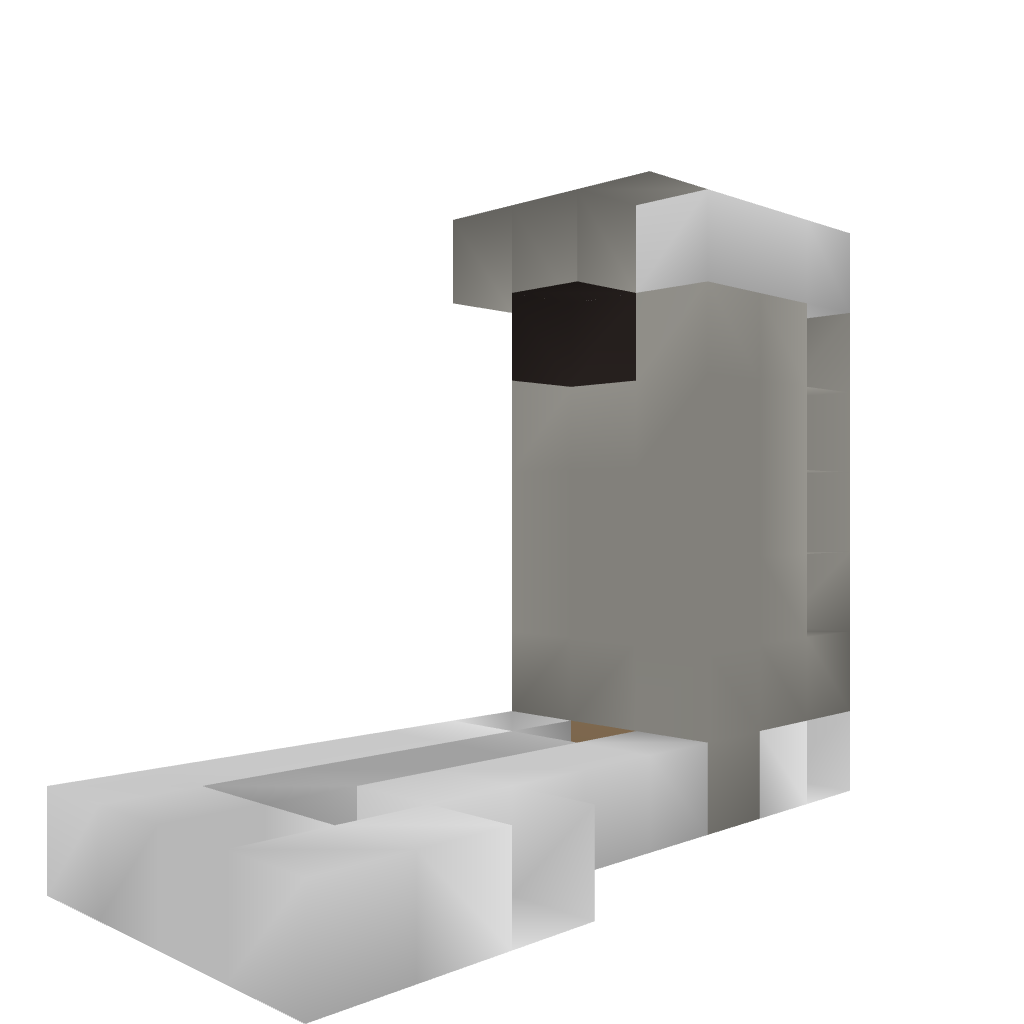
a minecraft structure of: REDSTONELESS Item Elevator 1.7.2